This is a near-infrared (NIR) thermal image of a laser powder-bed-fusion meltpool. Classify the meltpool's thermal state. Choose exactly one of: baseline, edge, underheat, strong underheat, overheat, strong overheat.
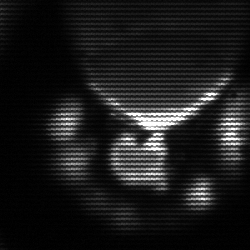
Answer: baseline